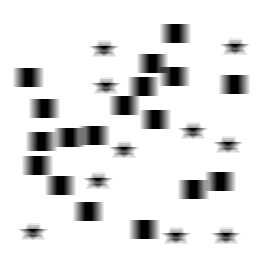
Squares: 18
Triangles: 0
Stars: 10
Total shapes: 28